Field crop: maize
Growth stage: 2
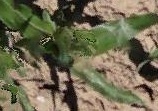
Species: maize